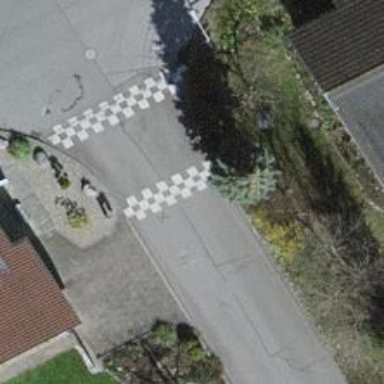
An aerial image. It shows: Bump for traffic calming.